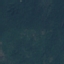
Land use / land cover: Forest